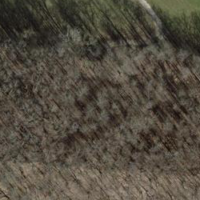
EUNIS habitat code: 41
Species observed at this site:
Lathyrus vernus